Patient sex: F
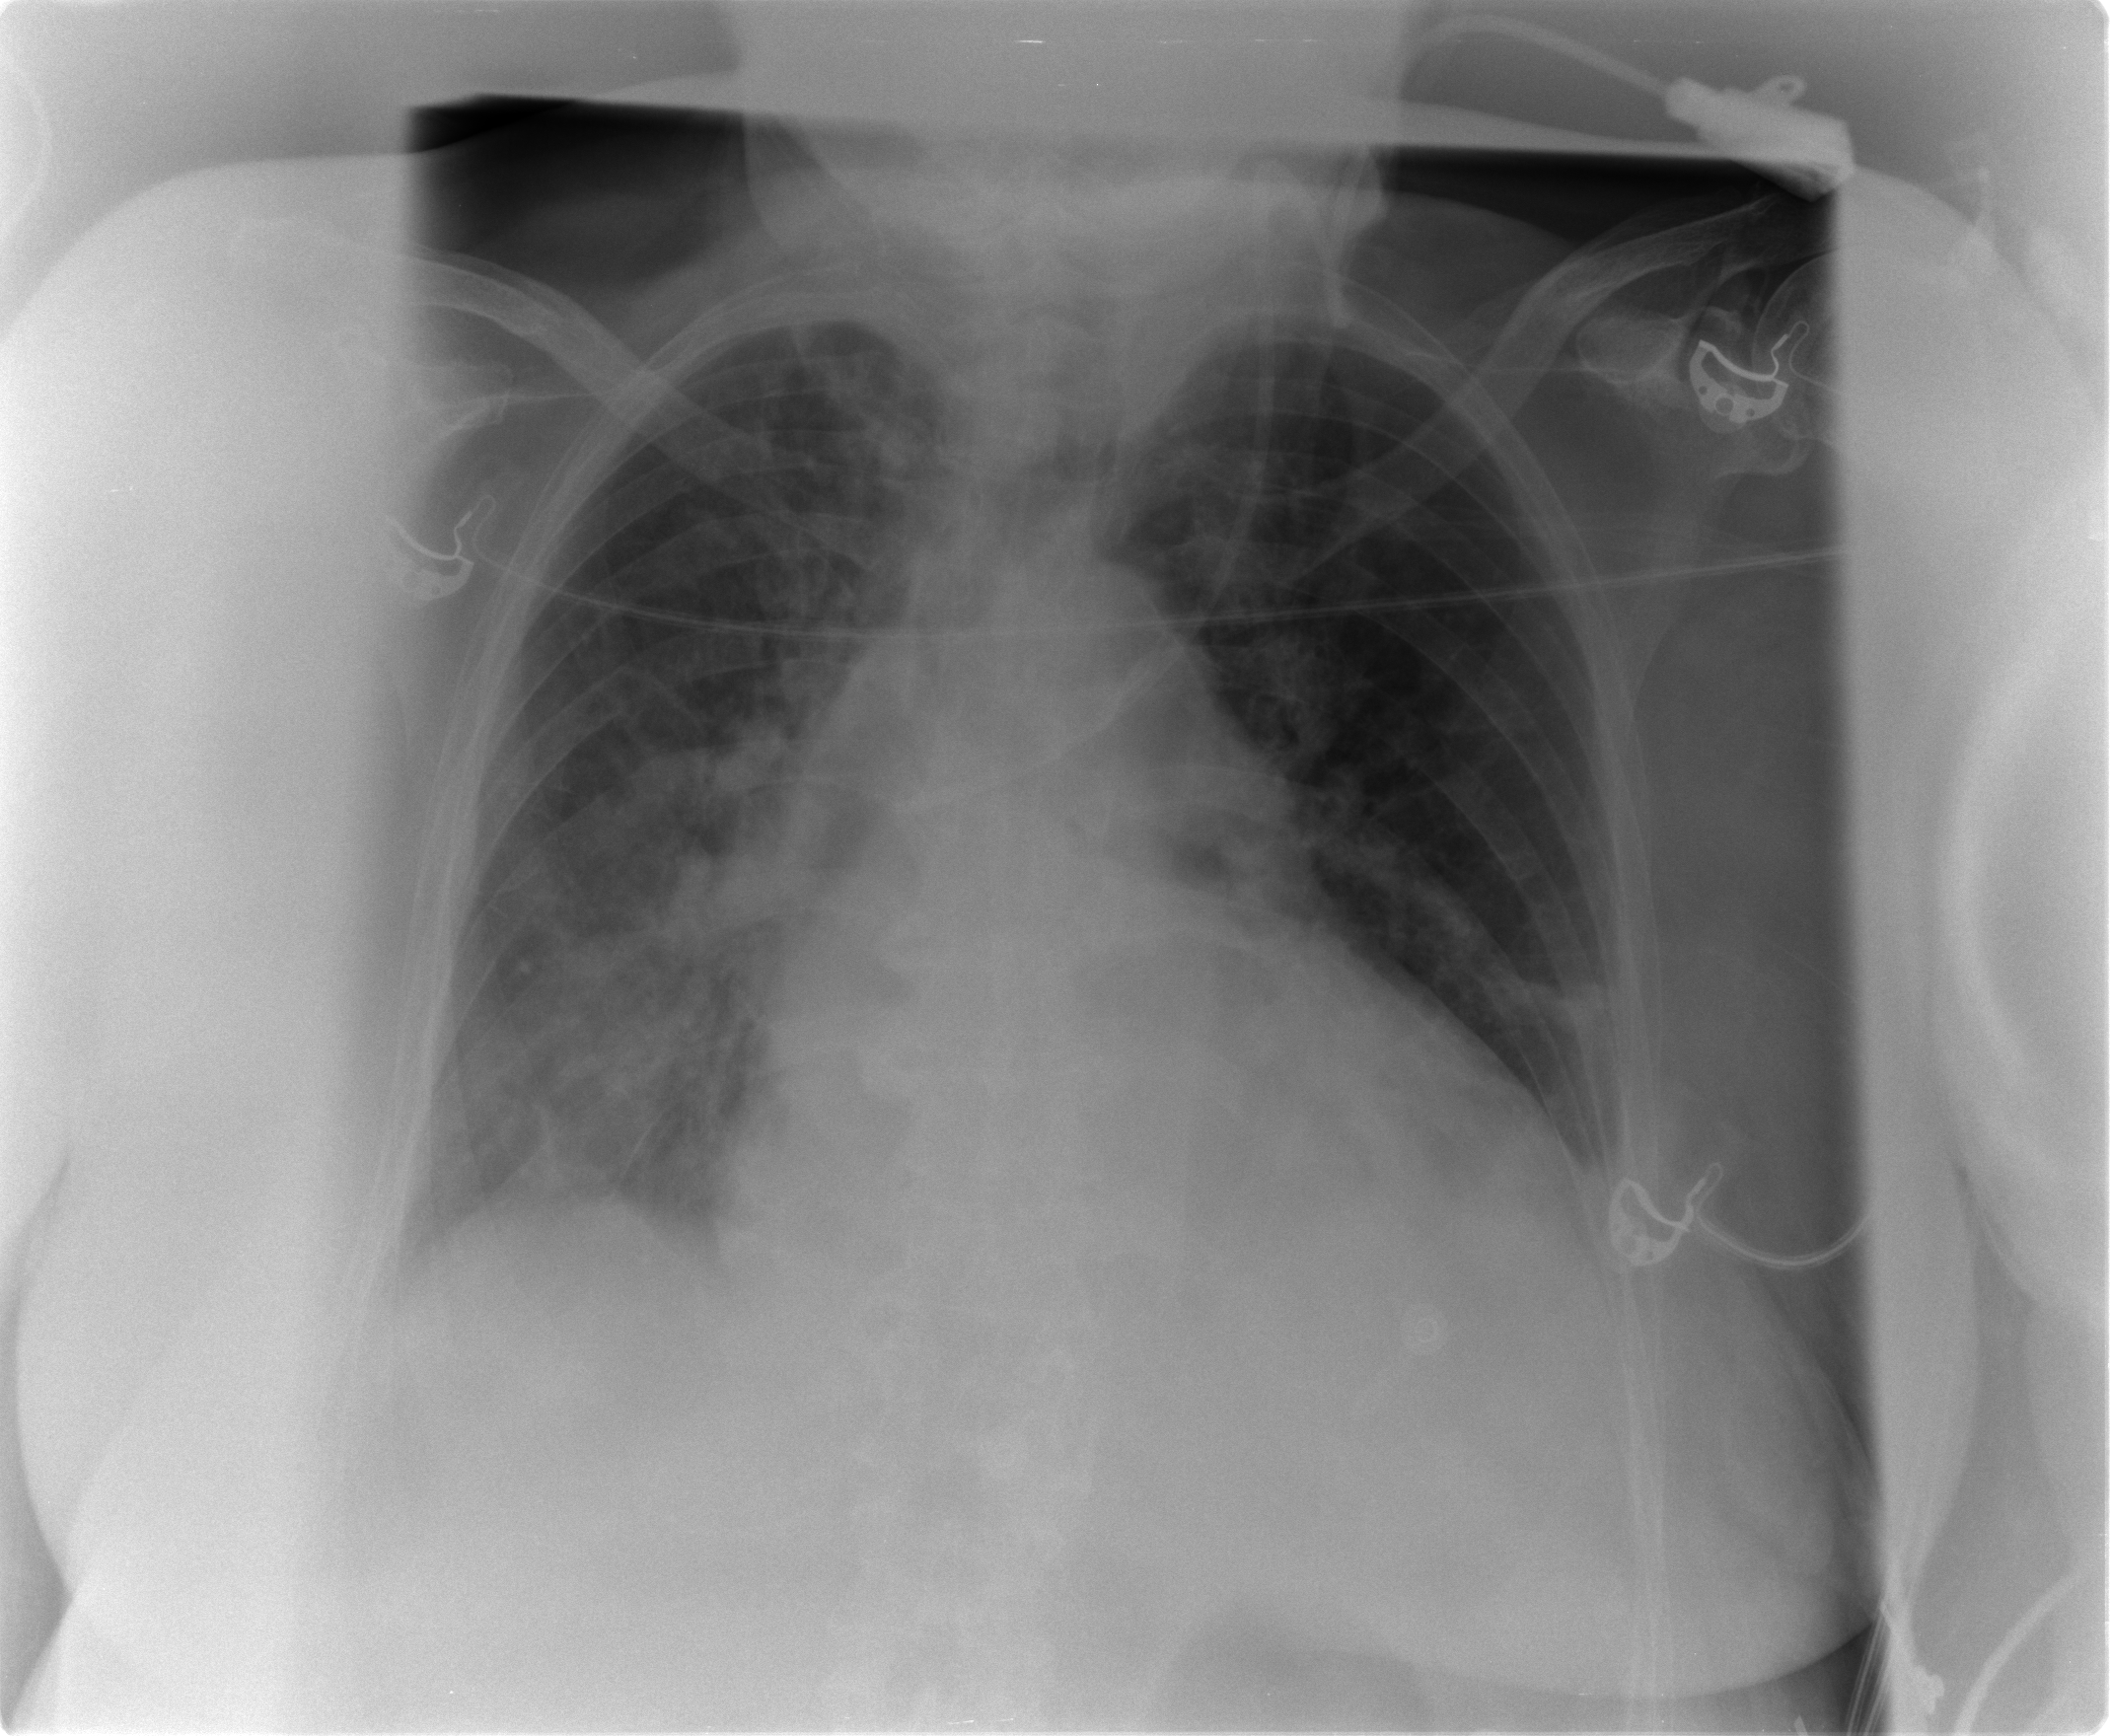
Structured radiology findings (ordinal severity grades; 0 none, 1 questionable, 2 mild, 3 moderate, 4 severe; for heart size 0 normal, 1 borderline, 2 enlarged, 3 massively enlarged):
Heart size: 2
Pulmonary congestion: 3
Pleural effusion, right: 2
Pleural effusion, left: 1
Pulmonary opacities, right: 2
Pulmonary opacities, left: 2
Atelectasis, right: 2
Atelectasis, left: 2